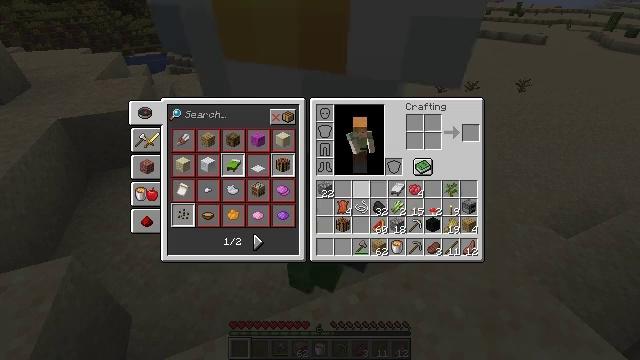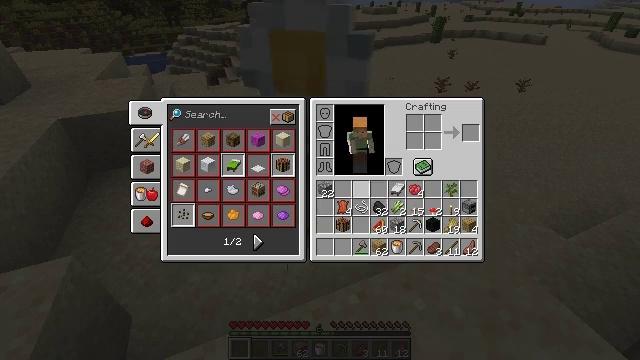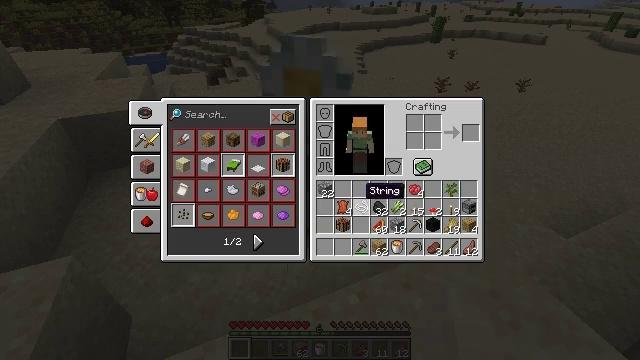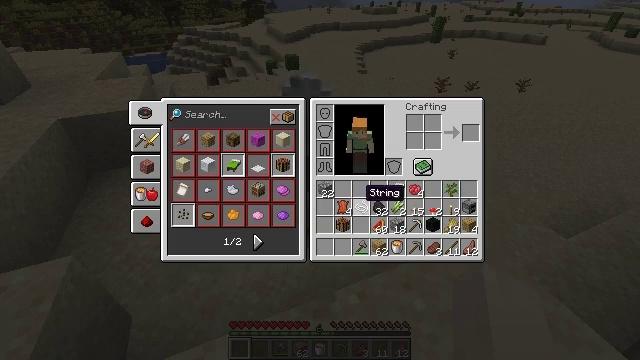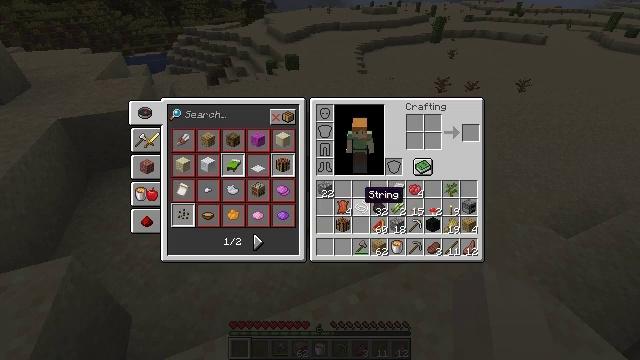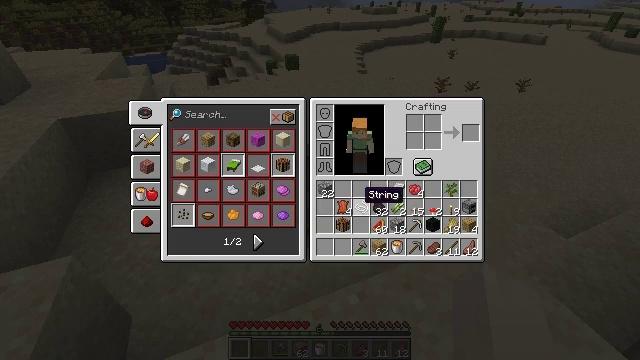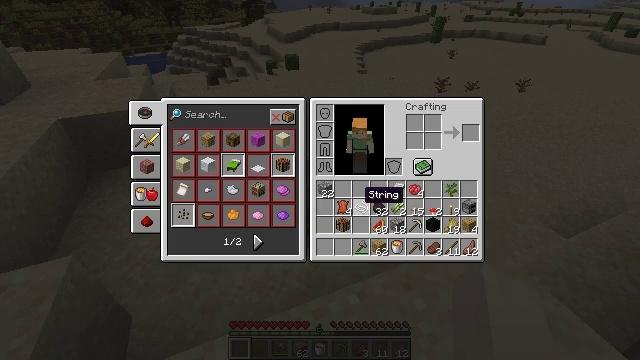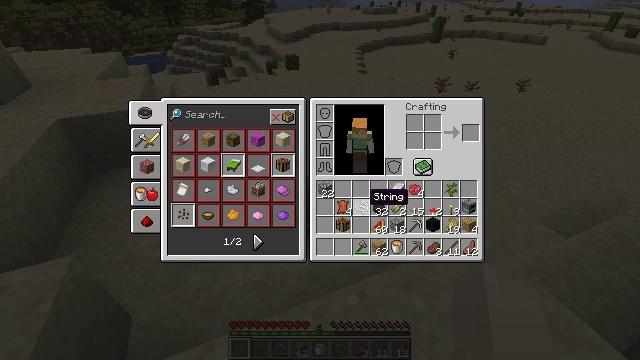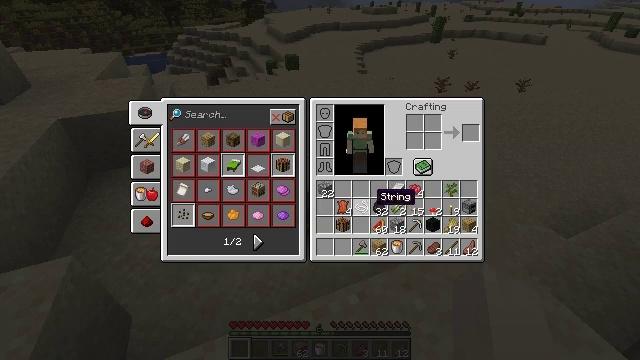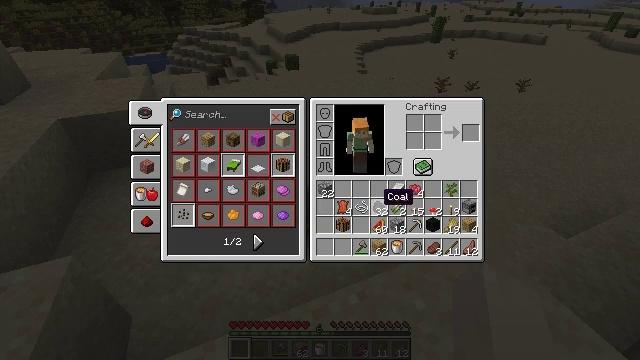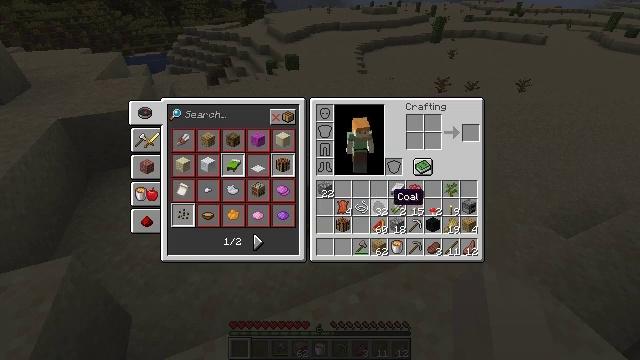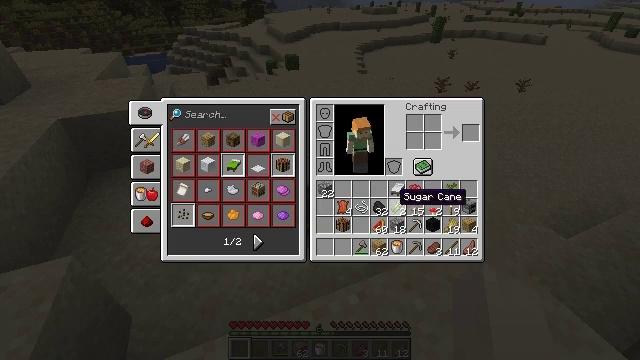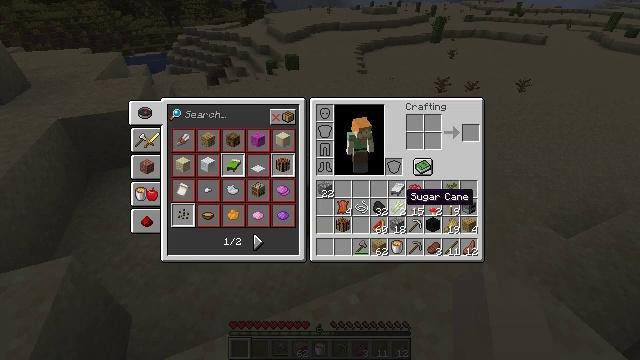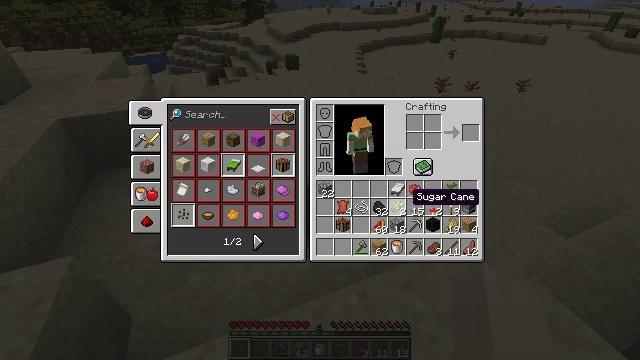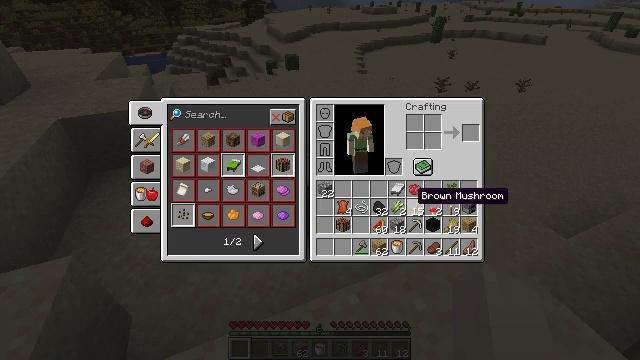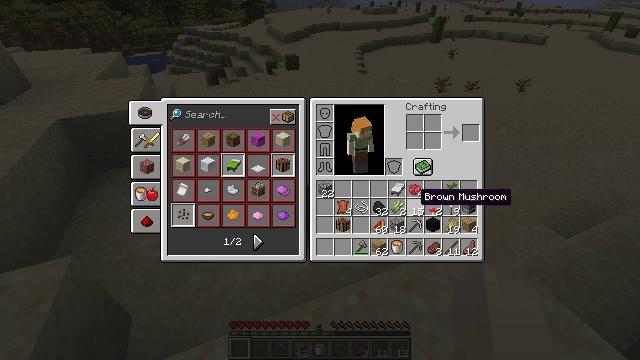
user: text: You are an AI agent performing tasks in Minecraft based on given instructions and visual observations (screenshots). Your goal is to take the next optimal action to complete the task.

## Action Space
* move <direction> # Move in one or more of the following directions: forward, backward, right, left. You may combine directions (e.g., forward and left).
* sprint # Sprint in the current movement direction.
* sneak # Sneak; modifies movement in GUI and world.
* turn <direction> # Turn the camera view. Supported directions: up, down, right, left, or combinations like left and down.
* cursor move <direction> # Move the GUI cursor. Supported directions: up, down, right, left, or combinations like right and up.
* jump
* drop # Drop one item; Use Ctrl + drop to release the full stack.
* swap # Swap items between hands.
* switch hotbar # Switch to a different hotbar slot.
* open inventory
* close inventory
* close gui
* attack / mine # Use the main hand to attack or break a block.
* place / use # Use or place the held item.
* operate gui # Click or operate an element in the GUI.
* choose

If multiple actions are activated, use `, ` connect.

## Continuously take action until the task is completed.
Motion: motion action
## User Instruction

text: Remove a black wool from the inventory.
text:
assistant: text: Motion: open gui
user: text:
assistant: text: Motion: no_op
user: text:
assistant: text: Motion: no_op
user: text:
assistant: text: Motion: no_op
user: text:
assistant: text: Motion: no_op
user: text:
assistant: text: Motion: no_op
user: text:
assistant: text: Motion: no_op
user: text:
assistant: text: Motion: no_op
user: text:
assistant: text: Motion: cursor move right
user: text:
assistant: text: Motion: cursor move right
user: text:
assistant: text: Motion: no_op
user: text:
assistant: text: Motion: cursor move right
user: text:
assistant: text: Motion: no_op
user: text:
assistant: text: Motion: no_op
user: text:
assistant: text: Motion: no_op
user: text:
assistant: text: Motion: no_op
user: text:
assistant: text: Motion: no_op
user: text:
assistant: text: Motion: no_op
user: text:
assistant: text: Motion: no_op
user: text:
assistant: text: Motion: no_op
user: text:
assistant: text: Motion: no_op
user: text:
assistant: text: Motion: no_op
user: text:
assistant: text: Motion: no_op
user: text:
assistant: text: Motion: no_op
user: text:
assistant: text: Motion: no_op
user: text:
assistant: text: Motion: no_op
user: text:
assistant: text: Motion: no_op
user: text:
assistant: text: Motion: no_op
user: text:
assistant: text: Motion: no_op
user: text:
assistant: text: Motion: no_op